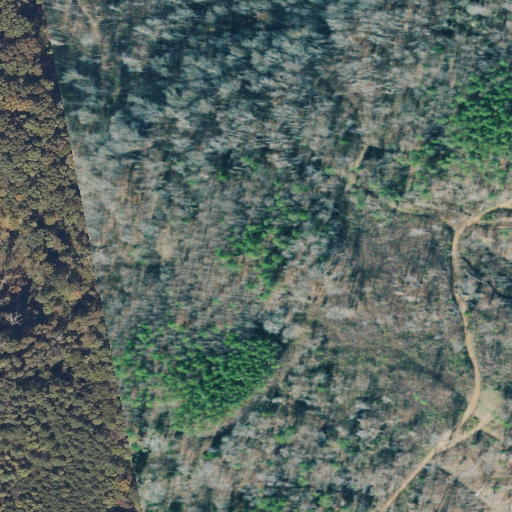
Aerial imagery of ridge(s) in Alabama named Pudding Ridge containing deciduous forest, mixed forest, evergreen forest, and shrub